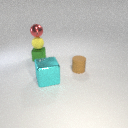
large cyan metal cube to the right of small green metal cube